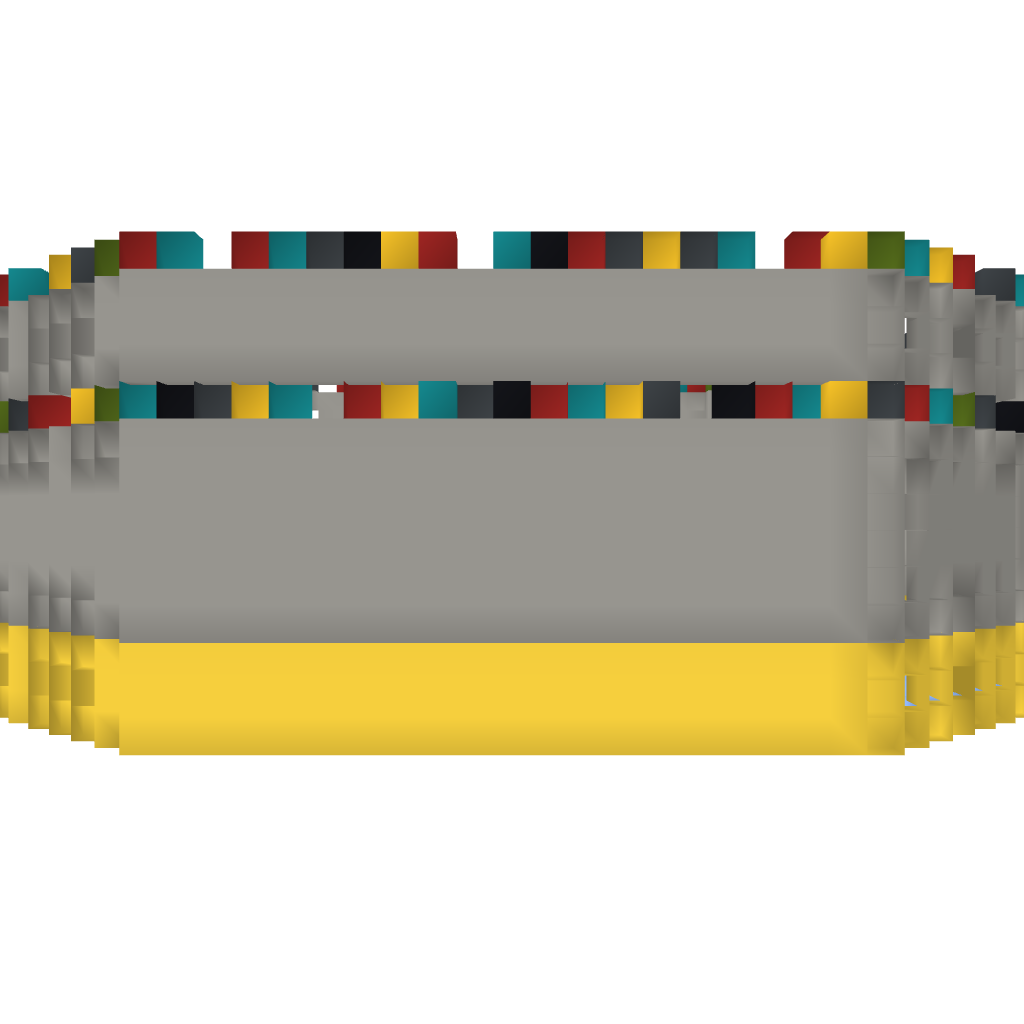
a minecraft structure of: Color Shuffle Circle